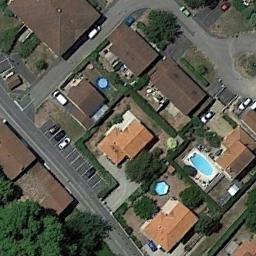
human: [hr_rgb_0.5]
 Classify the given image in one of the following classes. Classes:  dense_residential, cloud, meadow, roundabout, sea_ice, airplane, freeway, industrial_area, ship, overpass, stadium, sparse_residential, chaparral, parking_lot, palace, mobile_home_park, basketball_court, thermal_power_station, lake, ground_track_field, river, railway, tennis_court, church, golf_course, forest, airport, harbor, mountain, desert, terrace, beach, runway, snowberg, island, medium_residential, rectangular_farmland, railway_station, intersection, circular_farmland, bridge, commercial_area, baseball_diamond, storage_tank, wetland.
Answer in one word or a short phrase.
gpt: medium_residential